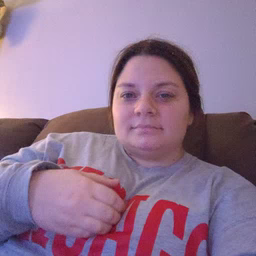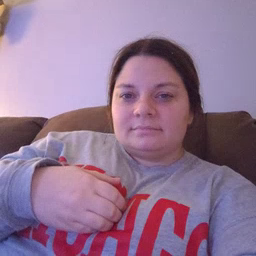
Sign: flower